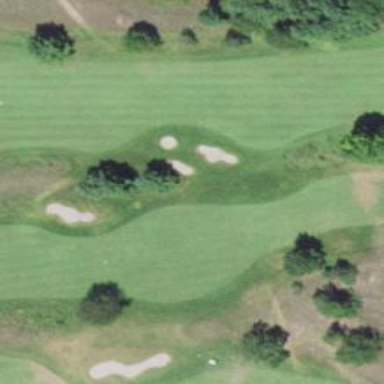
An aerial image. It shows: Golf hole.